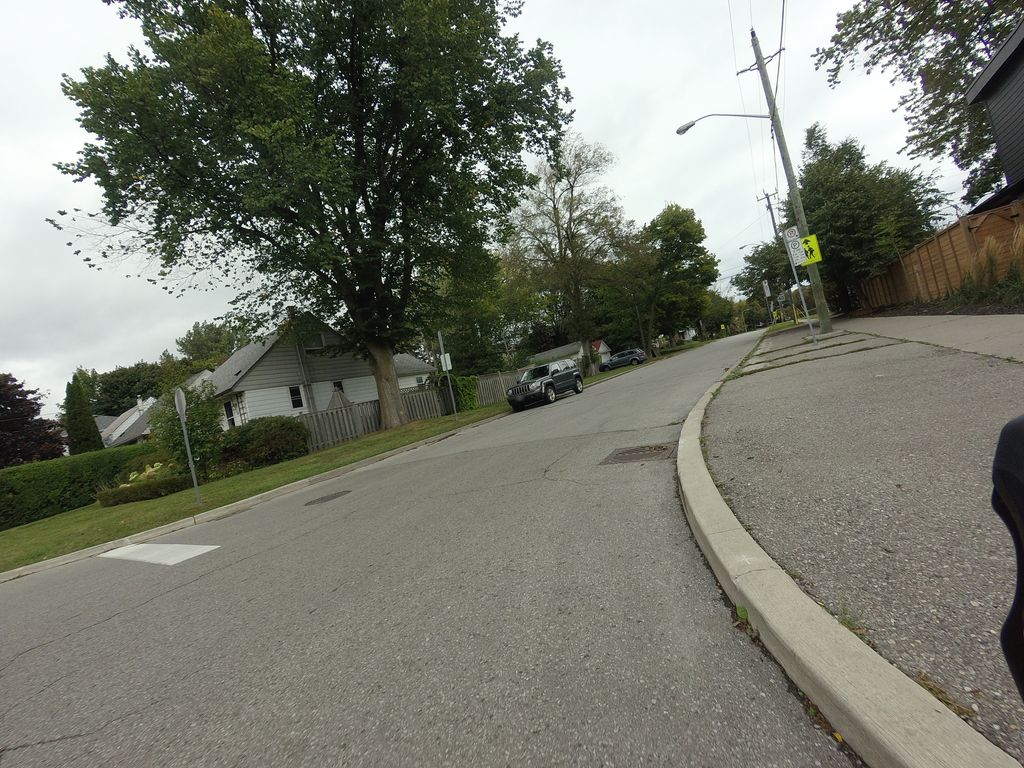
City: toronto